Question: I want to show a stacked area chart in a new window. The enviroment is the ExtJs Webdesktop.
When I create the window through:
Ext.create('Desktop.displayPresences.view.displayPresencesChart').show()
I always get these error messages:
'''
mypath/desktop/widget/cartesian.js?_dc=1423082524533 404 (Not Found)
Error: [Ext.create] Unrecognized class name / alias: widget.cartesian
'''
I researched a lot but couldn't solve the problem yet.
What I've done:
Added this to app.json
'''
"requires": [
"ext-charts"
],
'''
Through sencha cmd I tried these commands
'''
sencha app build
sencha app refresh
sencha app watch
'''
In the google develeopers tools in the sources tab I can see that the necessary file 'Ext.chart.series.Cartesian' is loaded. It is in the packages/ext-charts/src/chart/series folder.
This is my code
'''
Ext.define('Desktop.displayPresences.view.displayPresencesChart', {
extend: 'Ext.Window',
requires: [
'Ext.chart.*',
'Ext.data.JsonStore'
],
xtype: 'area-stacked',
width: 650,
initComponent: function() {
var me = this;
this.myDataStore = Ext.create('Ext.data.JsonStore', {
fields: ['month', 'data1', 'data2', 'data3', 'data4' ],
data: [
{ month: 'Jan', data1: 20, data2: 37, data3: 35, data4: 4 },
{ month: 'Feb', data1: 20, data2: 37, data3: 36, data4: 5 },
{ month: 'Mar', data1: 19, data2: 36, data3: 37, data4: 4 },
{ month: 'Apr', data1: 18, data2: 36, data3: 38, data4: 5 },
{ month: 'May', data1: 18, data2: 35, data3: 39, data4: 4 },
{ month: 'Jun', data1: 17, data2: 34, data3: 42, data4: 4 },
{ month: 'Jul', data1: 16, data2: 34, data3: 43, data4: 4 },
{ month: 'Aug', data1: 16, data2: 33, data3: 44, data4: 4 },
{ month: 'Sep', data1: 16, data2: 32, data3: 44, data4: 4 },
{ month: 'Oct', data1: 16, data2: 32, data3: 45, data4: 4 },
{ month: 'Nov', data1: 15, data2: 31, data3: 46, data4: 4 },
{ month: 'Dec', data1: 15, data2: 31, data3: 47, data4: 4 }
]
});
me.items = [{
xtype: 'cartesian',
width: '100%',
height: 500,
legend: {
docked: 'bottom'
},
store: this.myDataStore,
insetPadding: 40,
sprites: [{
type: 'text',
text: 'Area Charts - Stacked Area',
font: '22px Helvetica',
width: 100,
height: 30,
x: 40, // the sprite x position
y: 20 // the sprite y position
}, {
type: 'text',
text: 'Data: Browser Stats 2012',
font: '10px Helvetica',
x: 12,
y: 430
}, {
type: 'text',
text: 'Source: http://www.w3schools.com/',
font: '10px Helvetica',
x: 12,
y: 440
}],
axes: [{
type: 'numeric',
fields: 'data1',
position: 'left',
grid: true,
minimum: 0,
renderer: function (v) { return v.toFixed(v < 10 ? 1: 0) + '%'; }
}, {
type: 'category',
fields: 'month',
position: 'bottom',
grid: true,
label: {
rotate: {
degrees: -45
}
}
}],
series: [{
type: 'area',
axis: 'left',
title: [ 'IE', 'Firefox', 'Chrome', 'Safari' ],
xField: 'month',
yField: [ 'data1', 'data2', 'data3', 'data4' ],
style: {
opacity: 0.80
},
highlight: {
fillStyle: '#000',
lineWidth: 2,
strokeStyle: '#fff'
},
tooltip: {
trackMouse: true,
style: 'background: #fff',
renderer: function(storeItem, item) {
var browser = item.series.getTitle()[Ext.Array.indexOf(item.series.getYField(), item.field)];
this.setHtml(browser + ' for ' + storeItem.get('month') + ': ' + storeItem.get(item.field) + '%');
}
}
}]
}];
this.callParent();
}
});
'''
I don't know why the xtype: 'cartesian' is searching at this location (mypath/desktop/widget/cartesian.js)?
Normally you need for an xtype an alias, but when I check Ext.chart.series.Cartesian there is no alias definied?
So I tried to define one by myself. But then I just got the message: Uncaught TypeError: undefined is not a function.
Any ideas how to fix this?
This is my file structure in the developer tools:

Best regards
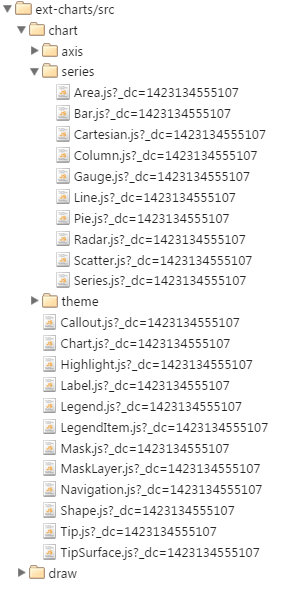
Answer: I could solve it, my entry in app.json was wrong.
If you want to use the cartesian as a xtype you have to use the new 'sencha-charts', 'ext-charts' was from the old ExtJs Version.
Additionally I set 'Ext.chart.Cartesian' as a direct require.